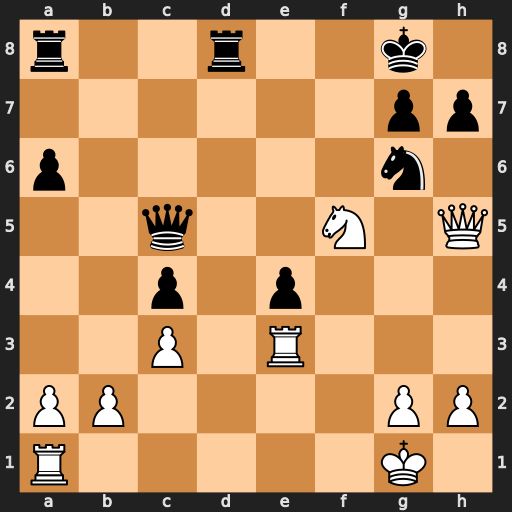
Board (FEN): r2r2k1/6pp/p5n1/2q2N1Q/2p1p3/2P1R3/PP4PP/R5K1
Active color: w
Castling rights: -
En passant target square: -
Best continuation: Nh6+ gxh6 Qxc5